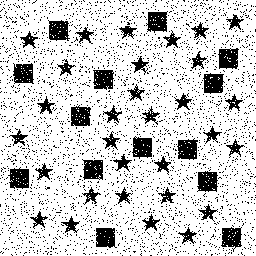
Squares: 14
Triangles: 0
Stars: 30
Total shapes: 44